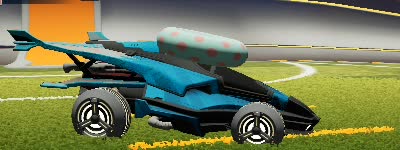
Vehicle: aftershock